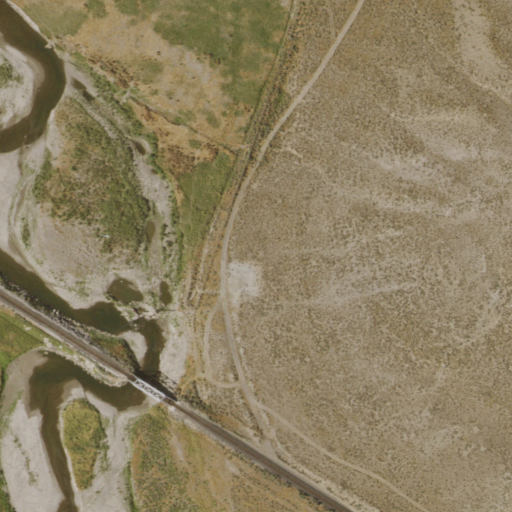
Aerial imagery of valley in Nevada named Osino Canyon containing shrub, woody wetlands, herbaceous wetlands, and open water